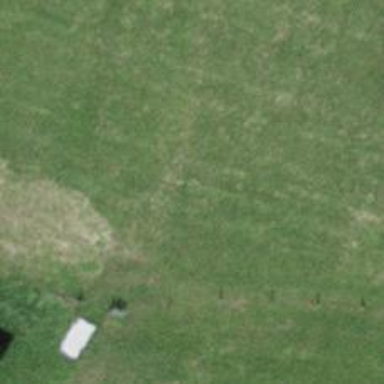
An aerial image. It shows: Footway covered with grass.